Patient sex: F
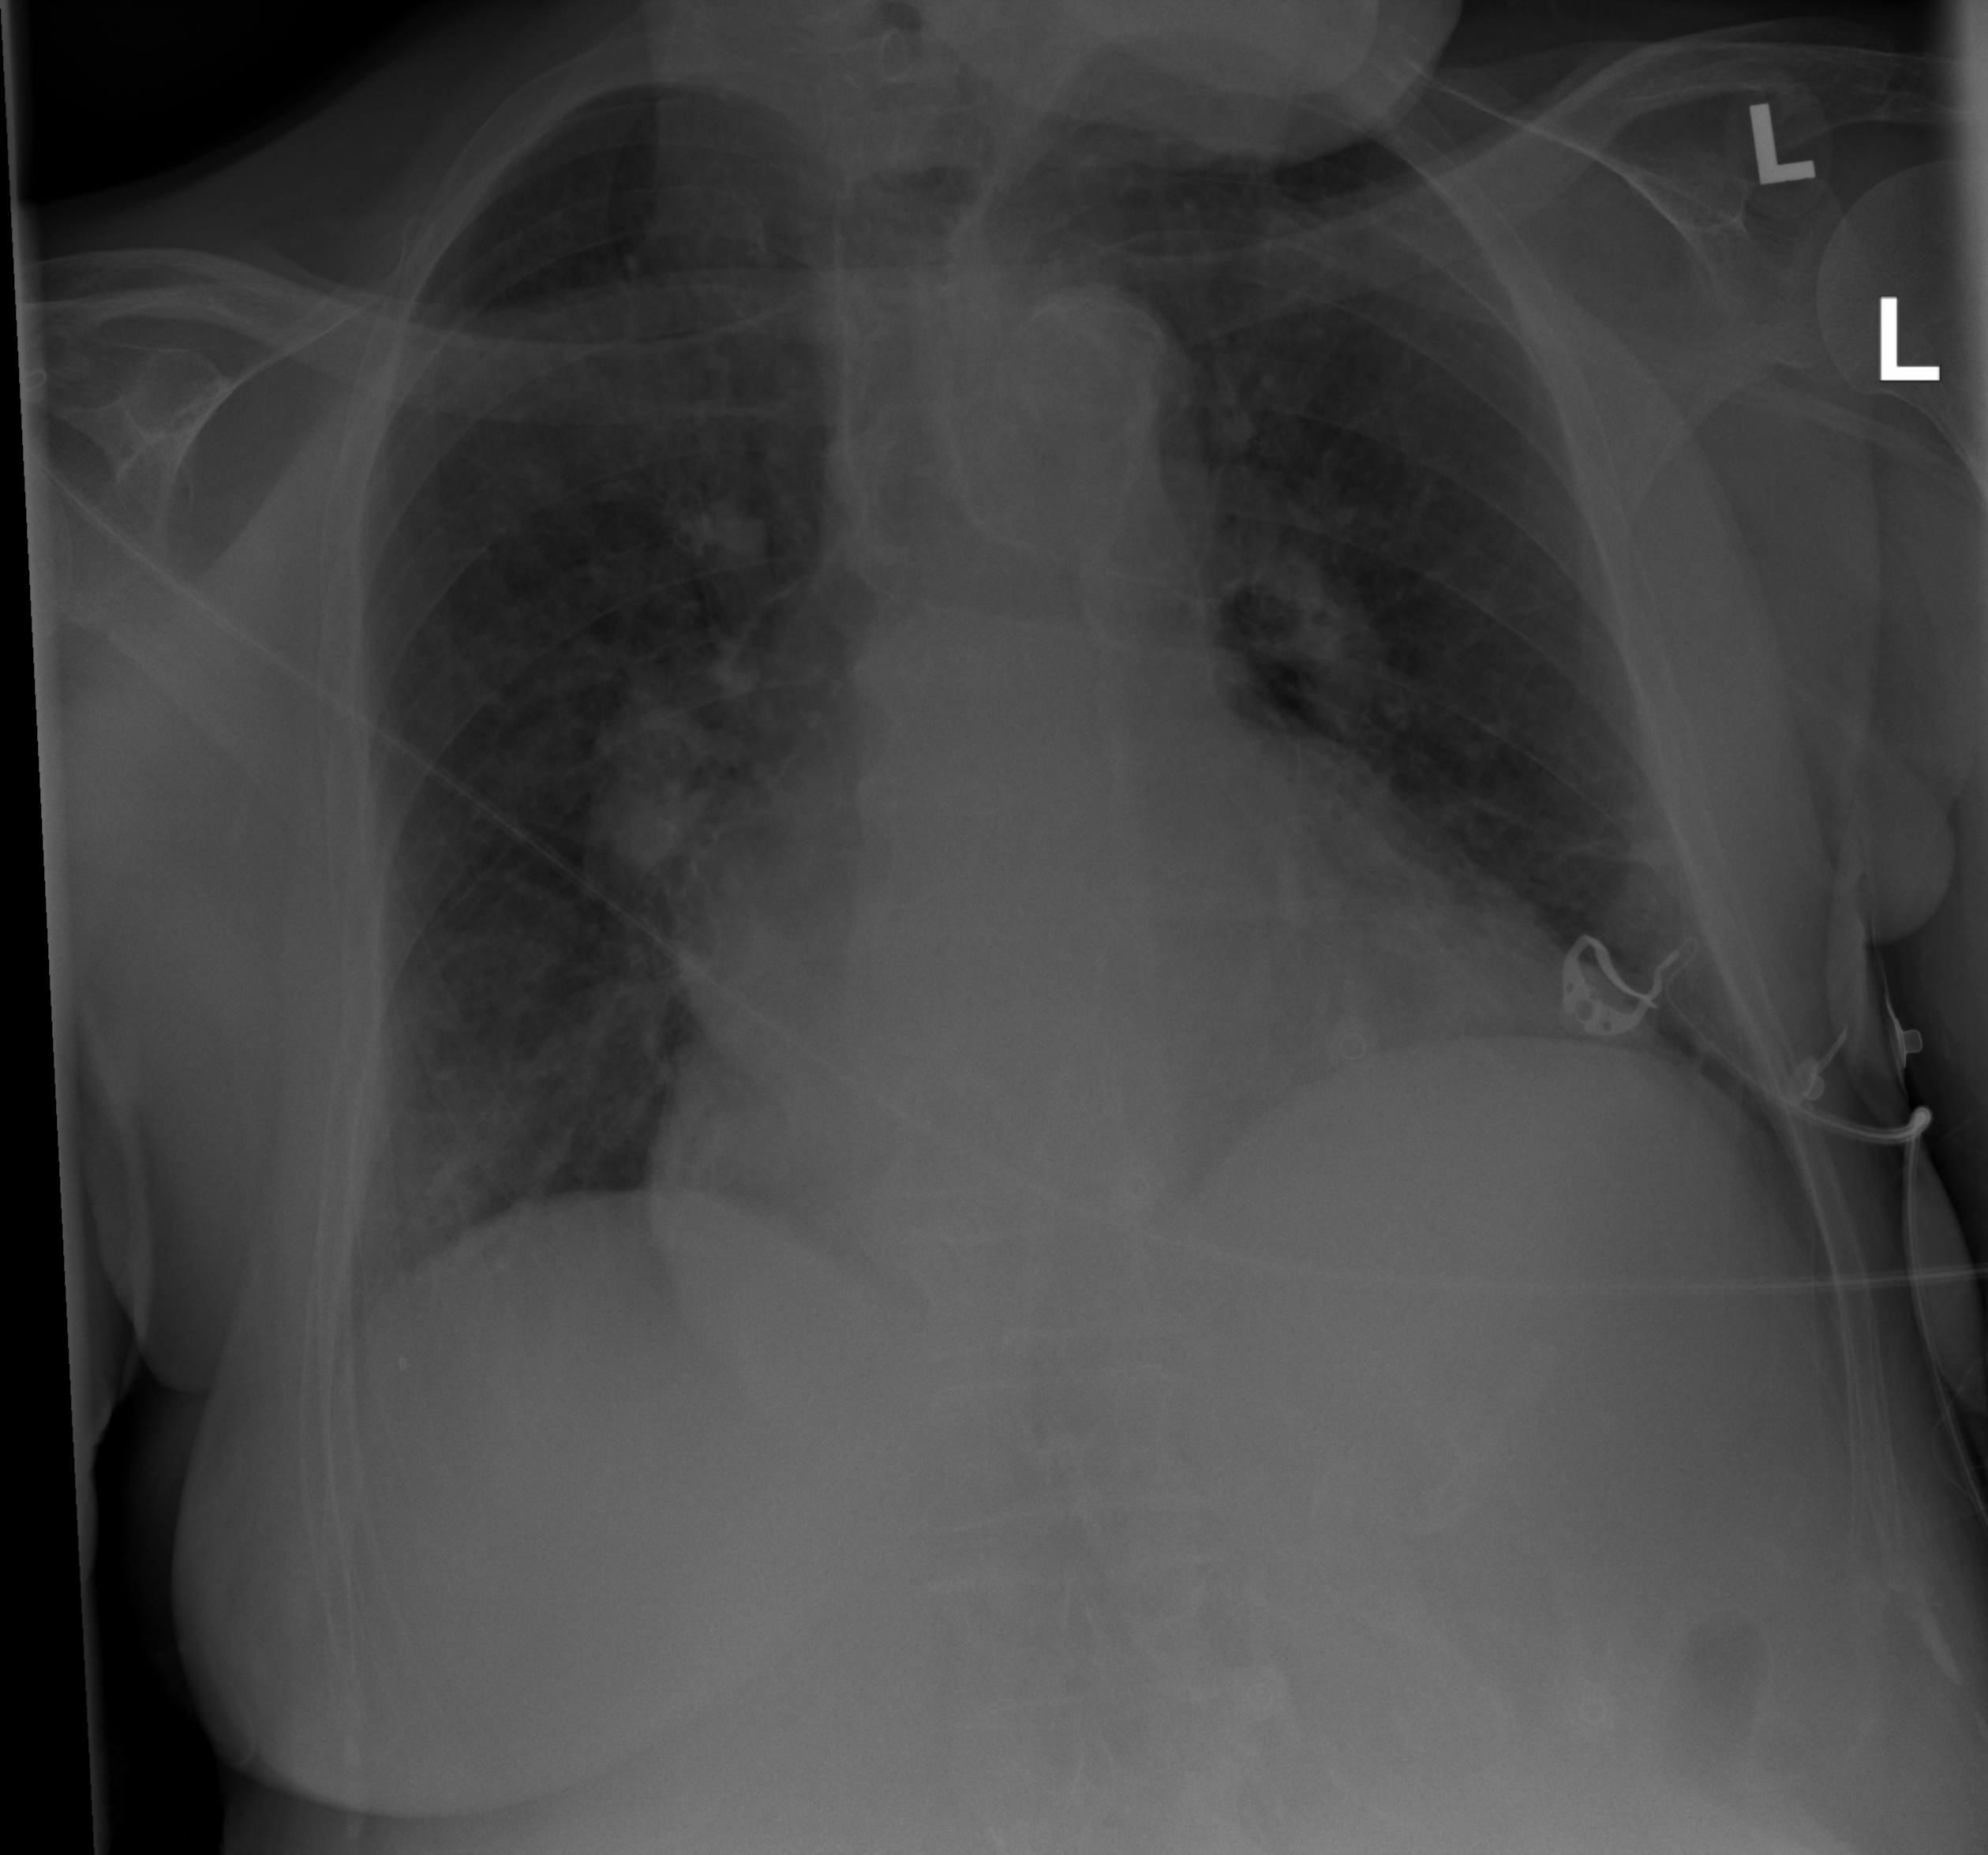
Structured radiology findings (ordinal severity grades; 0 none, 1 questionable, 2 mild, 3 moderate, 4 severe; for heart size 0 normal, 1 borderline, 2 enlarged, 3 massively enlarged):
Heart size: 2
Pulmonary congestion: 2
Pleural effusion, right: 0
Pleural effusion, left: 0
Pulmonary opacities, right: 0
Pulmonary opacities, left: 0
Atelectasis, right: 2
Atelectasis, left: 2